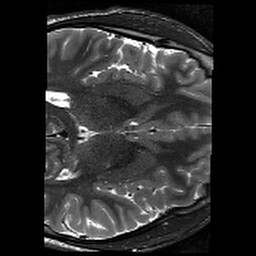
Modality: T2w
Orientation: axial